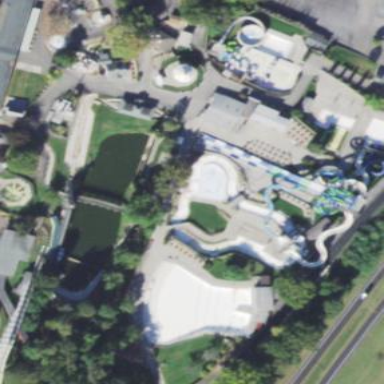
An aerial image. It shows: Canal with water slide attraction.